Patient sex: M
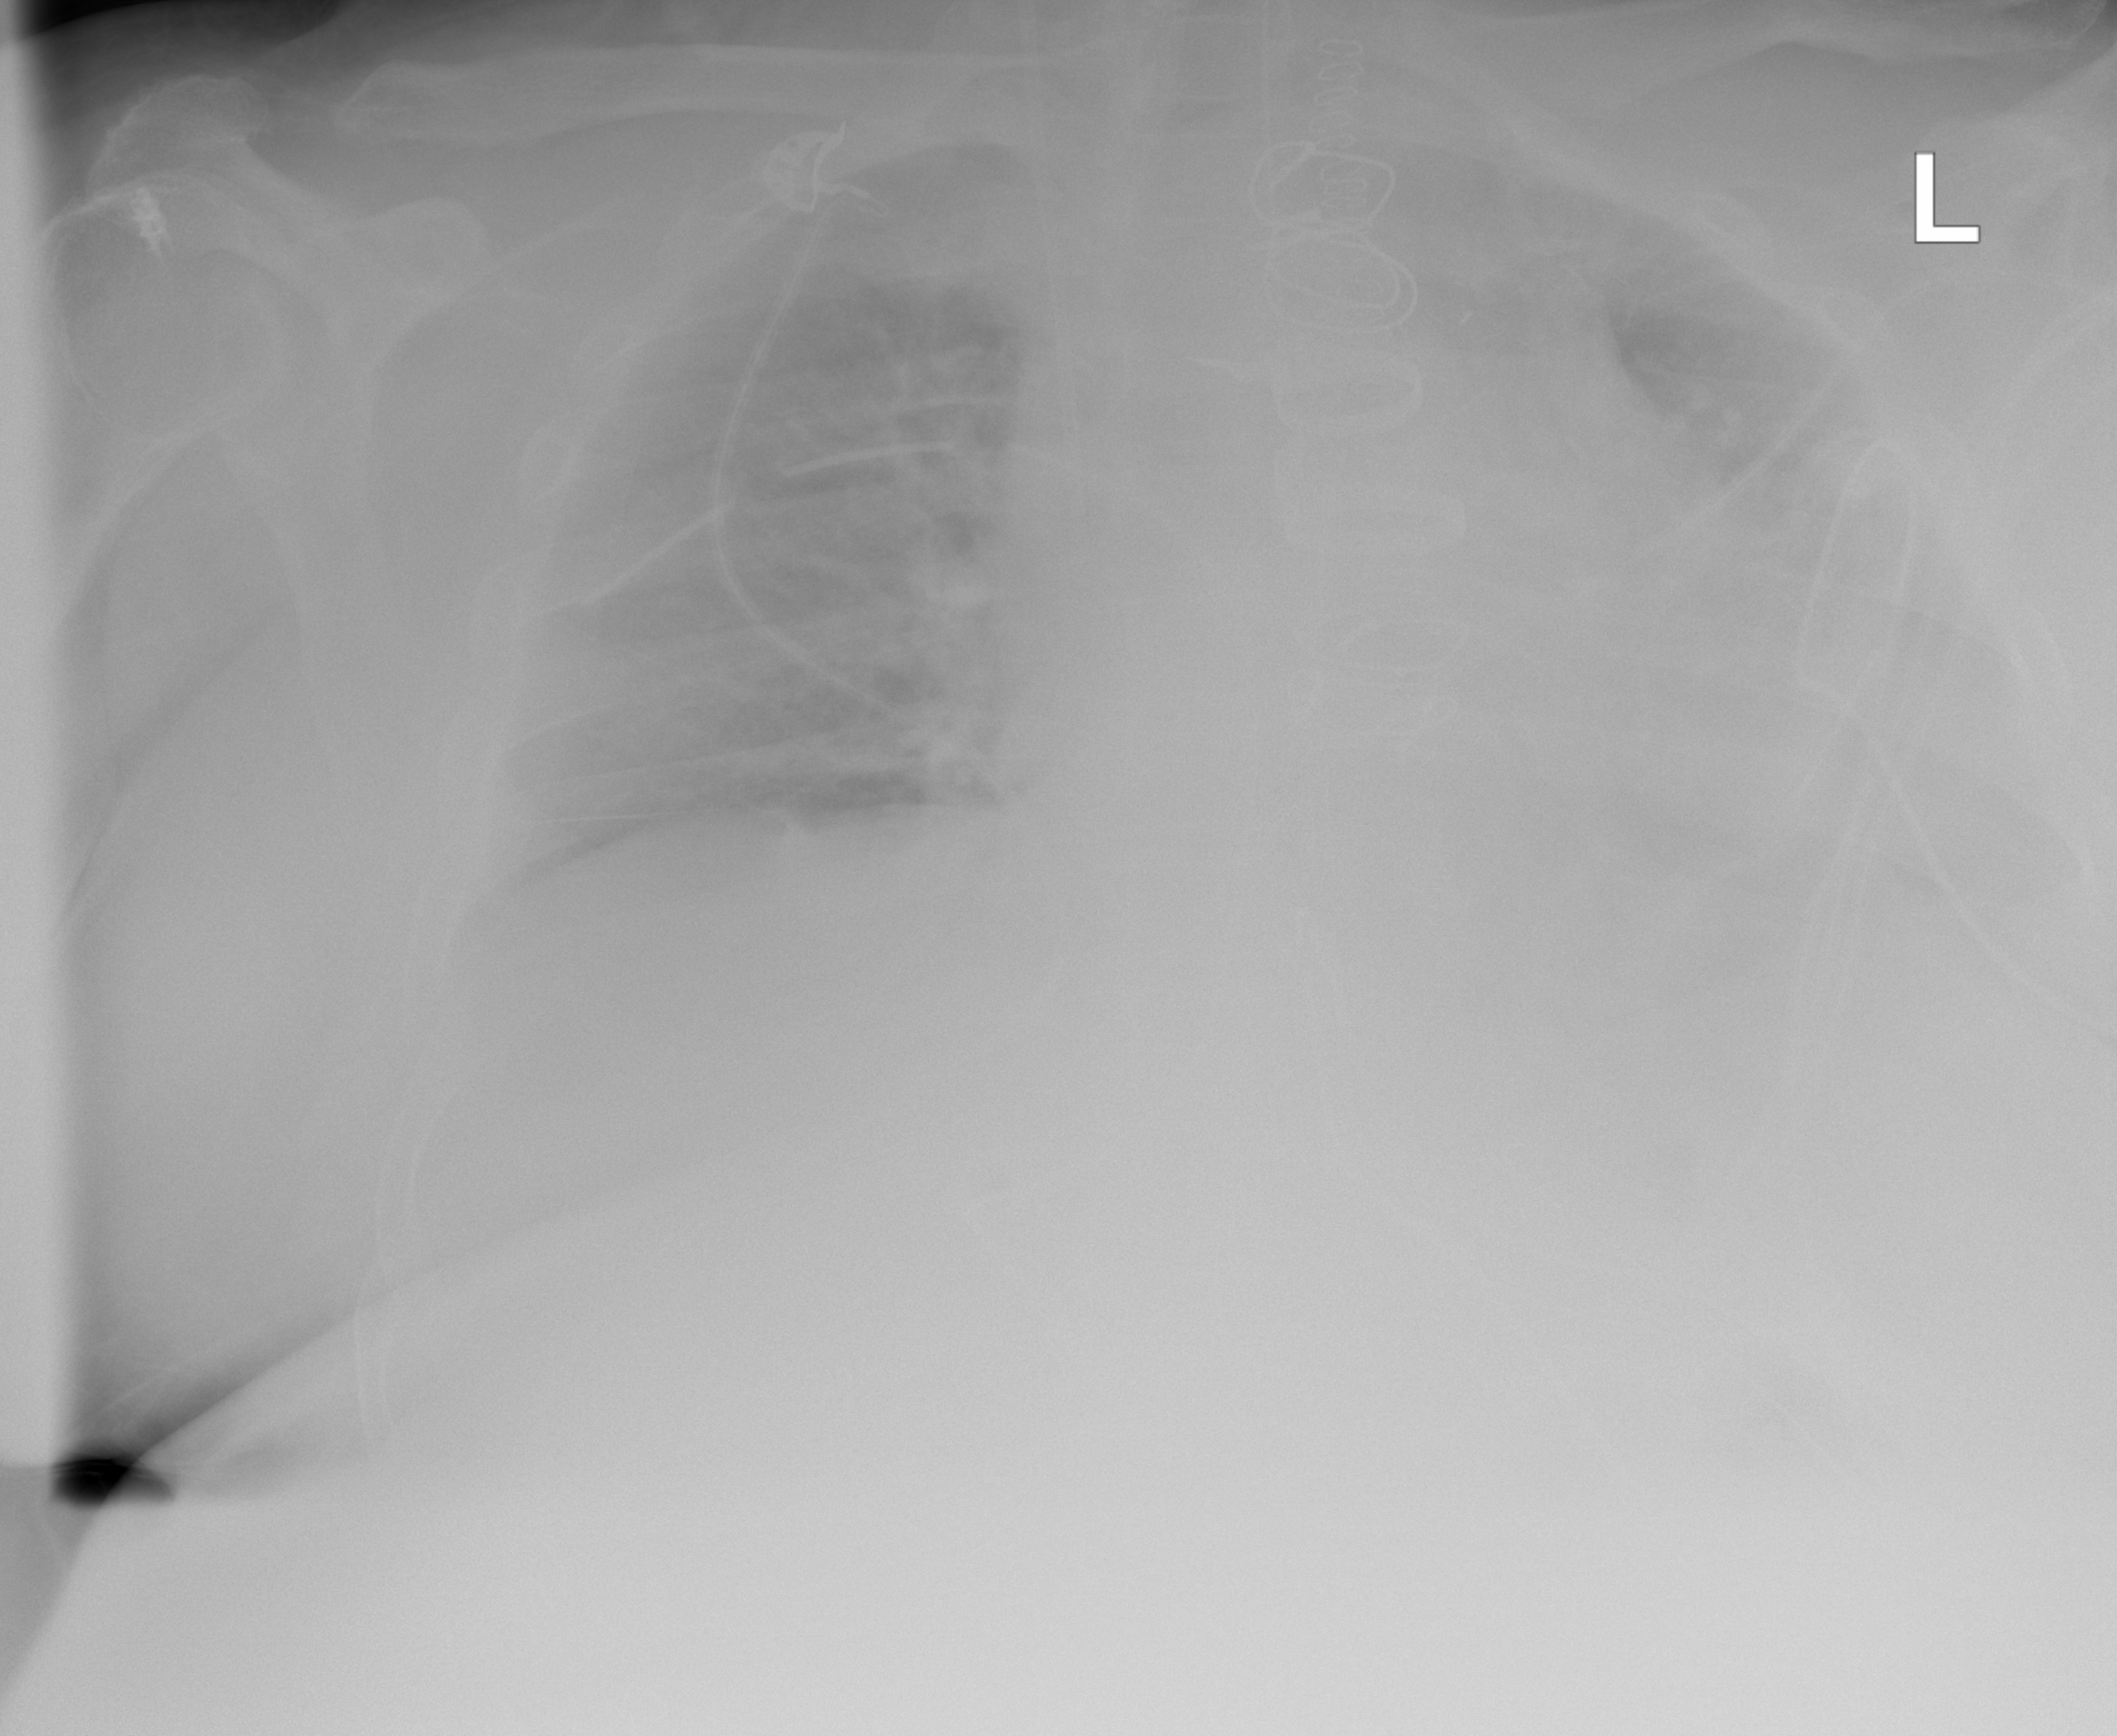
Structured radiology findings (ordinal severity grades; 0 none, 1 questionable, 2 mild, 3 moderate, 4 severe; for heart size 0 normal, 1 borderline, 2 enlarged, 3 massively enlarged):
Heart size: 2
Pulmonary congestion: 0
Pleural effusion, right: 0
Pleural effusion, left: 2
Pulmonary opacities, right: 0
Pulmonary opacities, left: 0
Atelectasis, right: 0
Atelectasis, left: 2